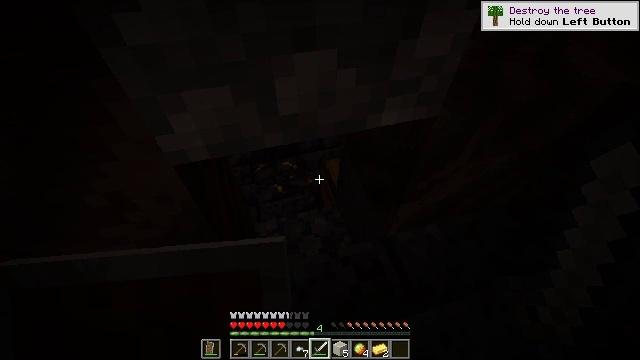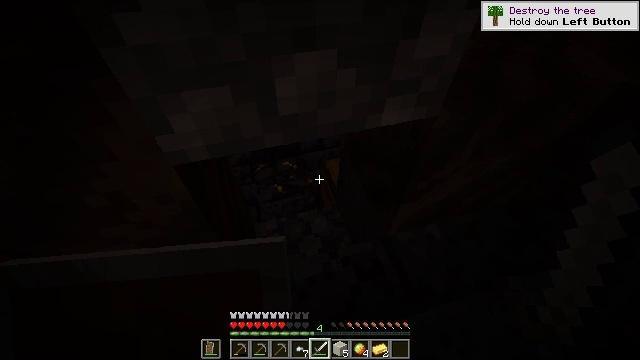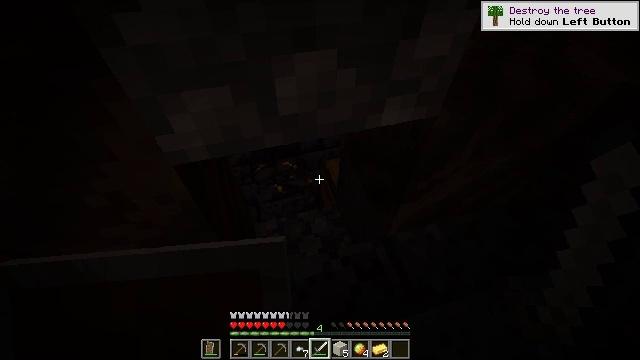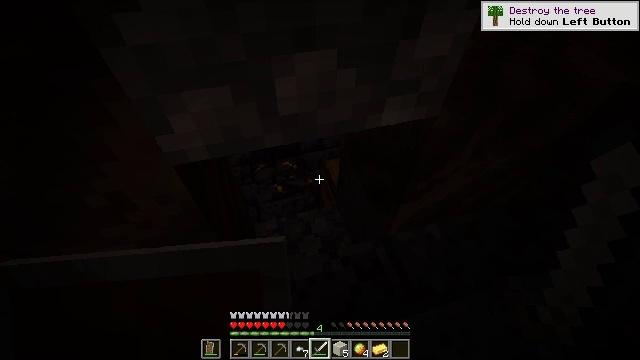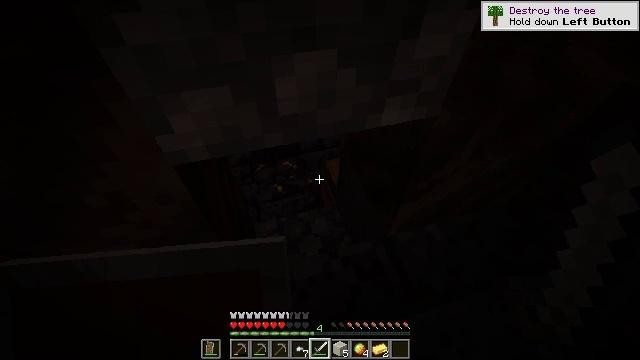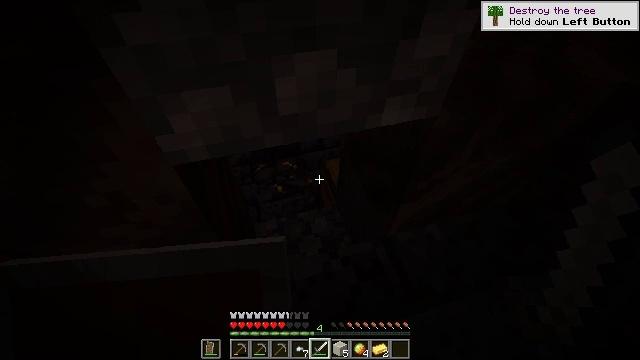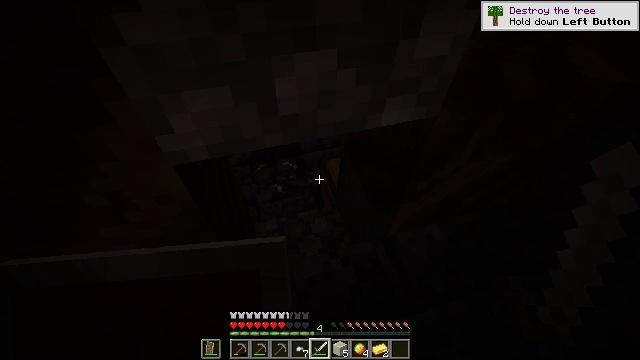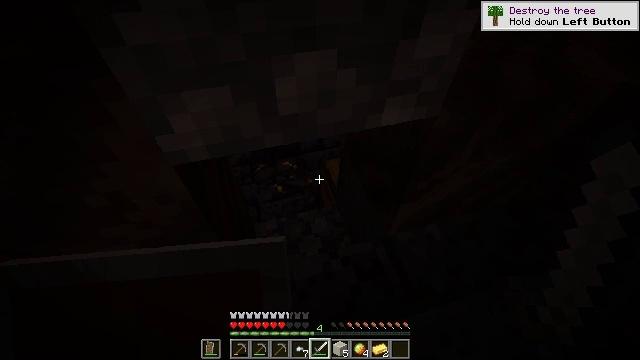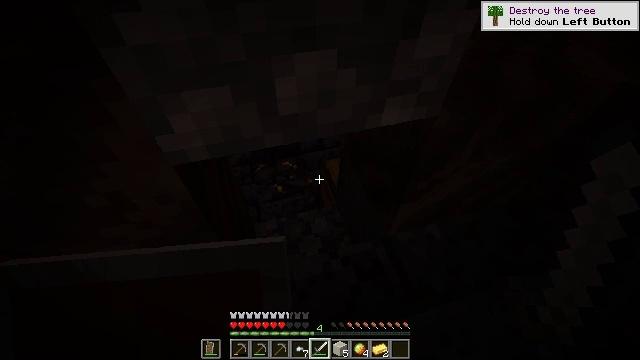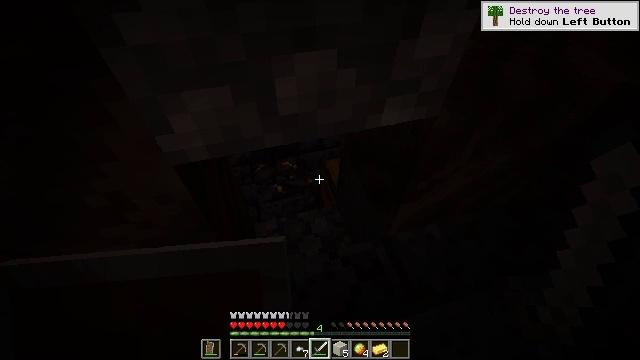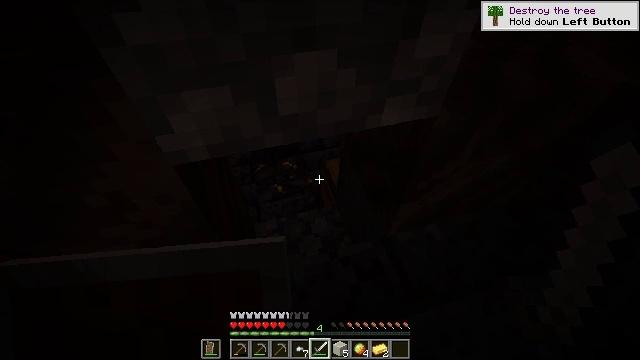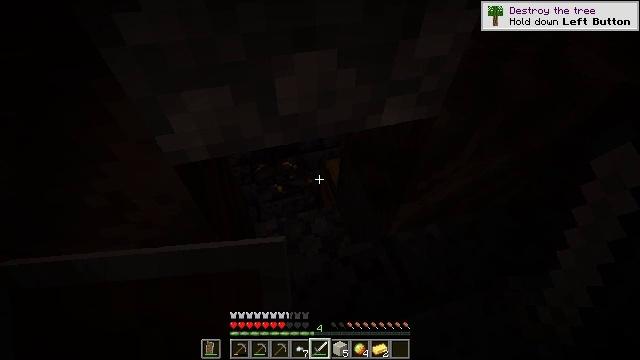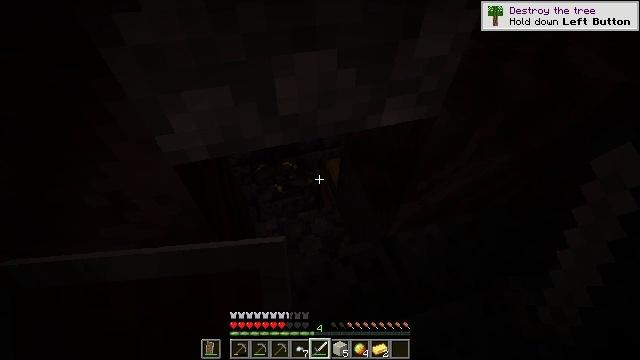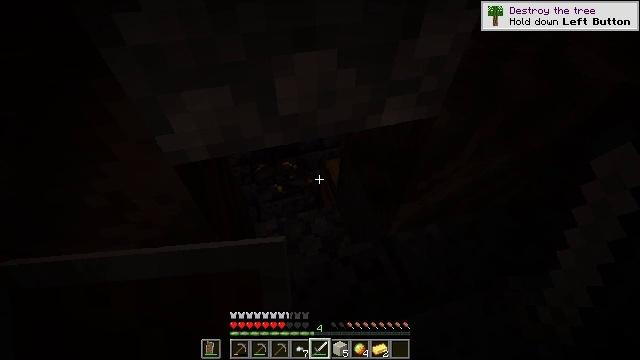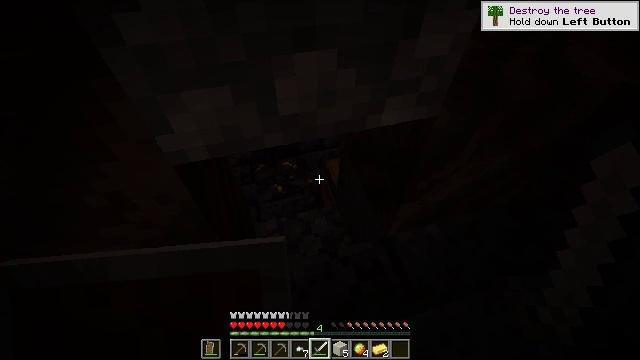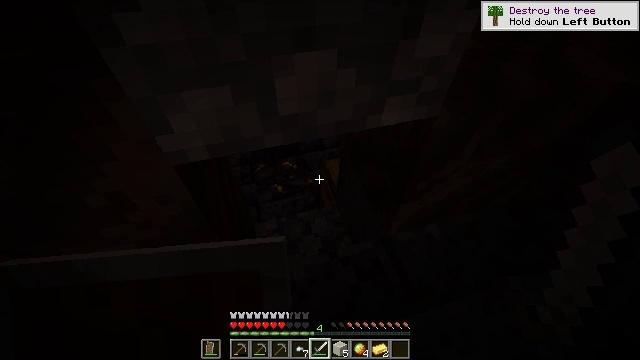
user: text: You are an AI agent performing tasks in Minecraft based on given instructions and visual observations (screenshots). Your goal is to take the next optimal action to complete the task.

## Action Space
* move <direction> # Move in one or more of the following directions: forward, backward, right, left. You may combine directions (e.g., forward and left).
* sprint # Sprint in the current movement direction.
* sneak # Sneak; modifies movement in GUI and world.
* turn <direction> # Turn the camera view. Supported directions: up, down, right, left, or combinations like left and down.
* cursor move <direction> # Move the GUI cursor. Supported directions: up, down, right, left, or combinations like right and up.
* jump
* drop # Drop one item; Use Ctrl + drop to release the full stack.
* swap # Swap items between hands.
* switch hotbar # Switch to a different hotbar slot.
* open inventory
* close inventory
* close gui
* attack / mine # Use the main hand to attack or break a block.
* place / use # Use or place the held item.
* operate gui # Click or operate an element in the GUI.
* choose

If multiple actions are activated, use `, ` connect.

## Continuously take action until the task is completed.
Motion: motion action
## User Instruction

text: Mine polished blackstone bricks.
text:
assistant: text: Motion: no_op
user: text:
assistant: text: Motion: no_op
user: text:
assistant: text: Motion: no_op
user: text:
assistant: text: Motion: no_op
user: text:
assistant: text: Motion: no_op
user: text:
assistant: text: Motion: no_op
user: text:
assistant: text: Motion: no_op
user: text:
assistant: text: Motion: no_op
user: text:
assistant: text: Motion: no_op
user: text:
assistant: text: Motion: no_op
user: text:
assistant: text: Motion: no_op
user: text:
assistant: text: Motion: no_op
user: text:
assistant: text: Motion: no_op
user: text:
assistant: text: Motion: no_op
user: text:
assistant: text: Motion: no_op
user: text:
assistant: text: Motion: no_op
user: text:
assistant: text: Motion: no_op
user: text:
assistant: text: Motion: no_op
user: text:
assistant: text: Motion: no_op
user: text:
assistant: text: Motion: no_op
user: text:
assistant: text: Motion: no_op
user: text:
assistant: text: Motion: no_op
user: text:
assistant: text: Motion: no_op
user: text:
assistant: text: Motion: no_op
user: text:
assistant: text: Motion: no_op
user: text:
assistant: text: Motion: no_op
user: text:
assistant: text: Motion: no_op
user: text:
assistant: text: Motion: no_op
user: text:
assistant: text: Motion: no_op
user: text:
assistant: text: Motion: no_op